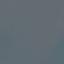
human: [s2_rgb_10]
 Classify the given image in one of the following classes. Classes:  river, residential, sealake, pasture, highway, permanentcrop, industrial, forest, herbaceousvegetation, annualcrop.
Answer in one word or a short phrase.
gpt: SeaLake